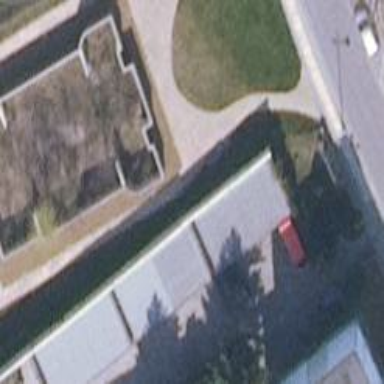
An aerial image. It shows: Row of garages with flat grey roofs.